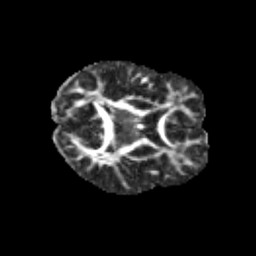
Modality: FA
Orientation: axial
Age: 12
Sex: male
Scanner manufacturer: siemens
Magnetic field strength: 3 T
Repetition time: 3.8 s
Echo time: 0.07 s